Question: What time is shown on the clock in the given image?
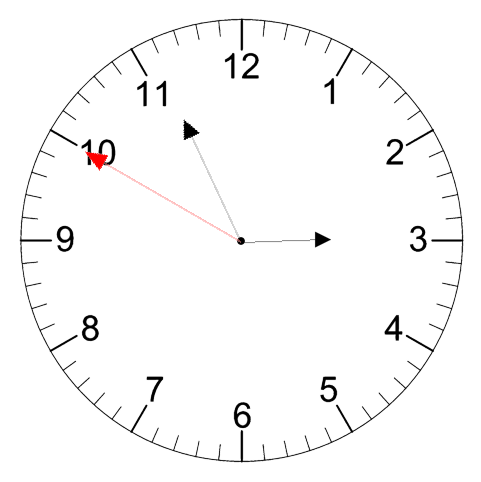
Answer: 02:55:50